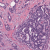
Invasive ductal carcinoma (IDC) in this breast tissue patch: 1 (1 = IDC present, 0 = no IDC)